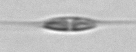
Label: Cylindrotheca